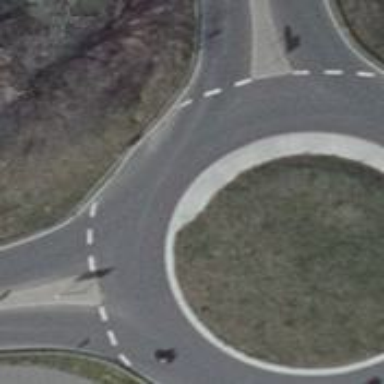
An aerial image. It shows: Asphalt road that is secondary route leading to roundabout.